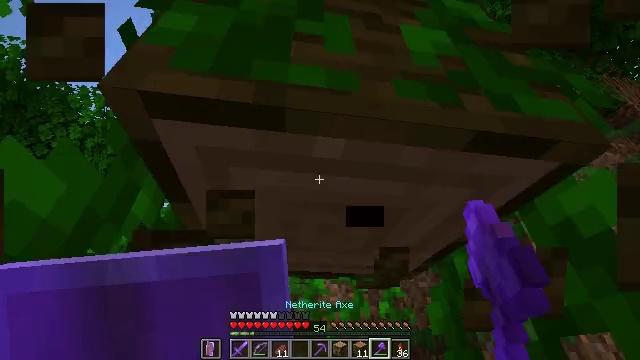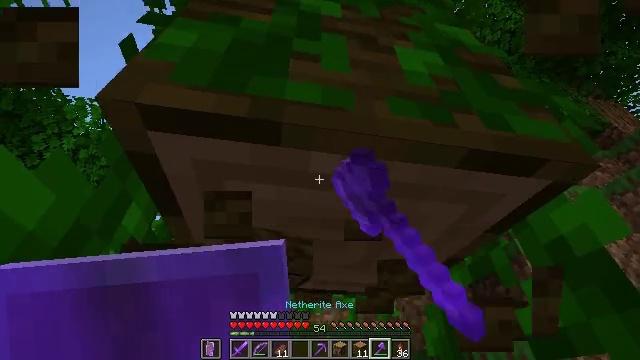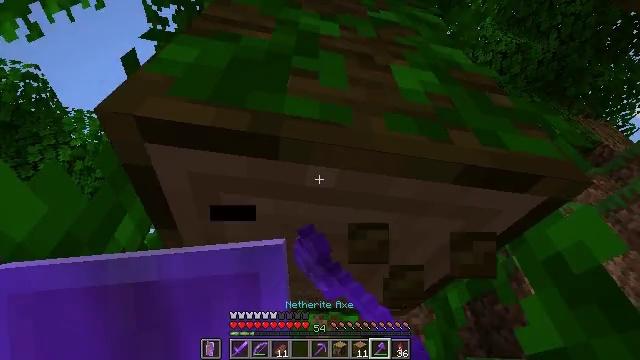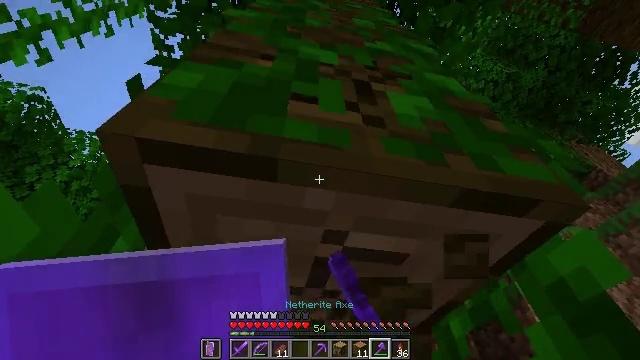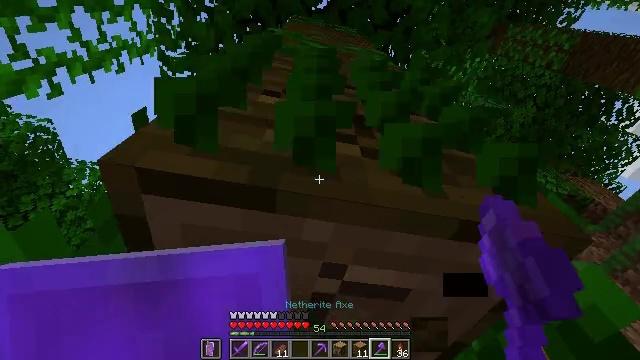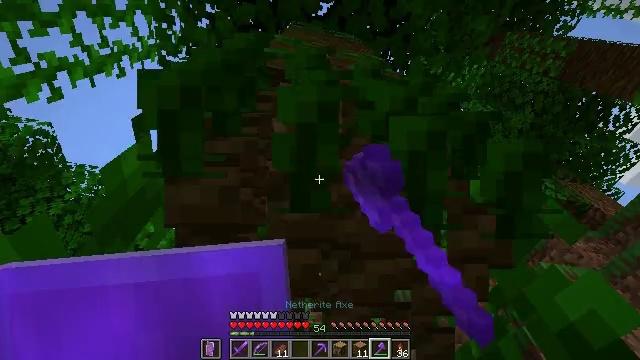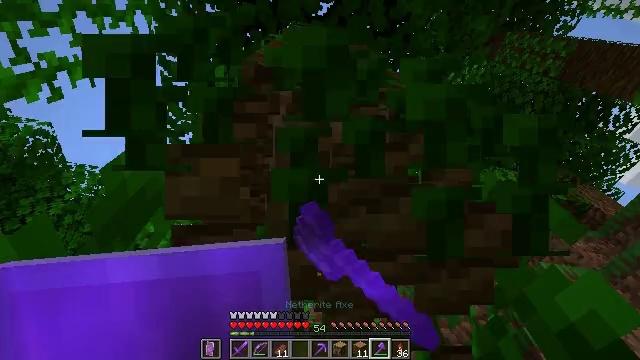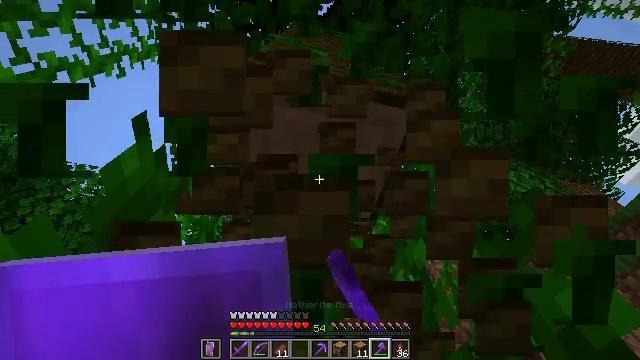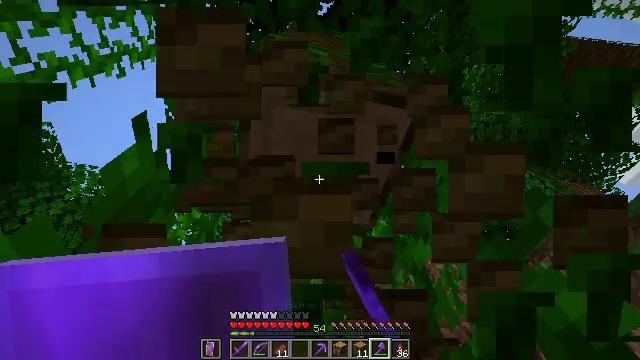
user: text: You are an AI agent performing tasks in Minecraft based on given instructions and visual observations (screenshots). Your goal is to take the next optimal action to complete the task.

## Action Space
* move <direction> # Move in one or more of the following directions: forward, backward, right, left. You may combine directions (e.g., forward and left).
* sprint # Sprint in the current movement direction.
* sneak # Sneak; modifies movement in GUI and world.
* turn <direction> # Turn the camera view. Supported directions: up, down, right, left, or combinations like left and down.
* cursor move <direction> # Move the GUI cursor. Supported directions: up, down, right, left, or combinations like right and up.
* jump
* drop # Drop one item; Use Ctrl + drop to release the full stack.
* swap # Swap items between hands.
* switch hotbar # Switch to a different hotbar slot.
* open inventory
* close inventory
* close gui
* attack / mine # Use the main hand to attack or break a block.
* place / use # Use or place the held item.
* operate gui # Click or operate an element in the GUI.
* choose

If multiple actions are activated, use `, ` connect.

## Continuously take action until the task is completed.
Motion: motion action
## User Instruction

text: Gather vines from trees or structures.
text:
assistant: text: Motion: turn right and up, attack / mine
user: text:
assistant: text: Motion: turn up, attack / mine
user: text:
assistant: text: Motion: turn up, attack / mine
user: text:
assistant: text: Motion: turn up, attack / mine
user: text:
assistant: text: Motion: turn up, attack / mine
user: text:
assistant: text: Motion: attack / mine
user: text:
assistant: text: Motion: attack / mine
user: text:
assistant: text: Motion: attack / mine
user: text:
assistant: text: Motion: attack / mine